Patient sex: F
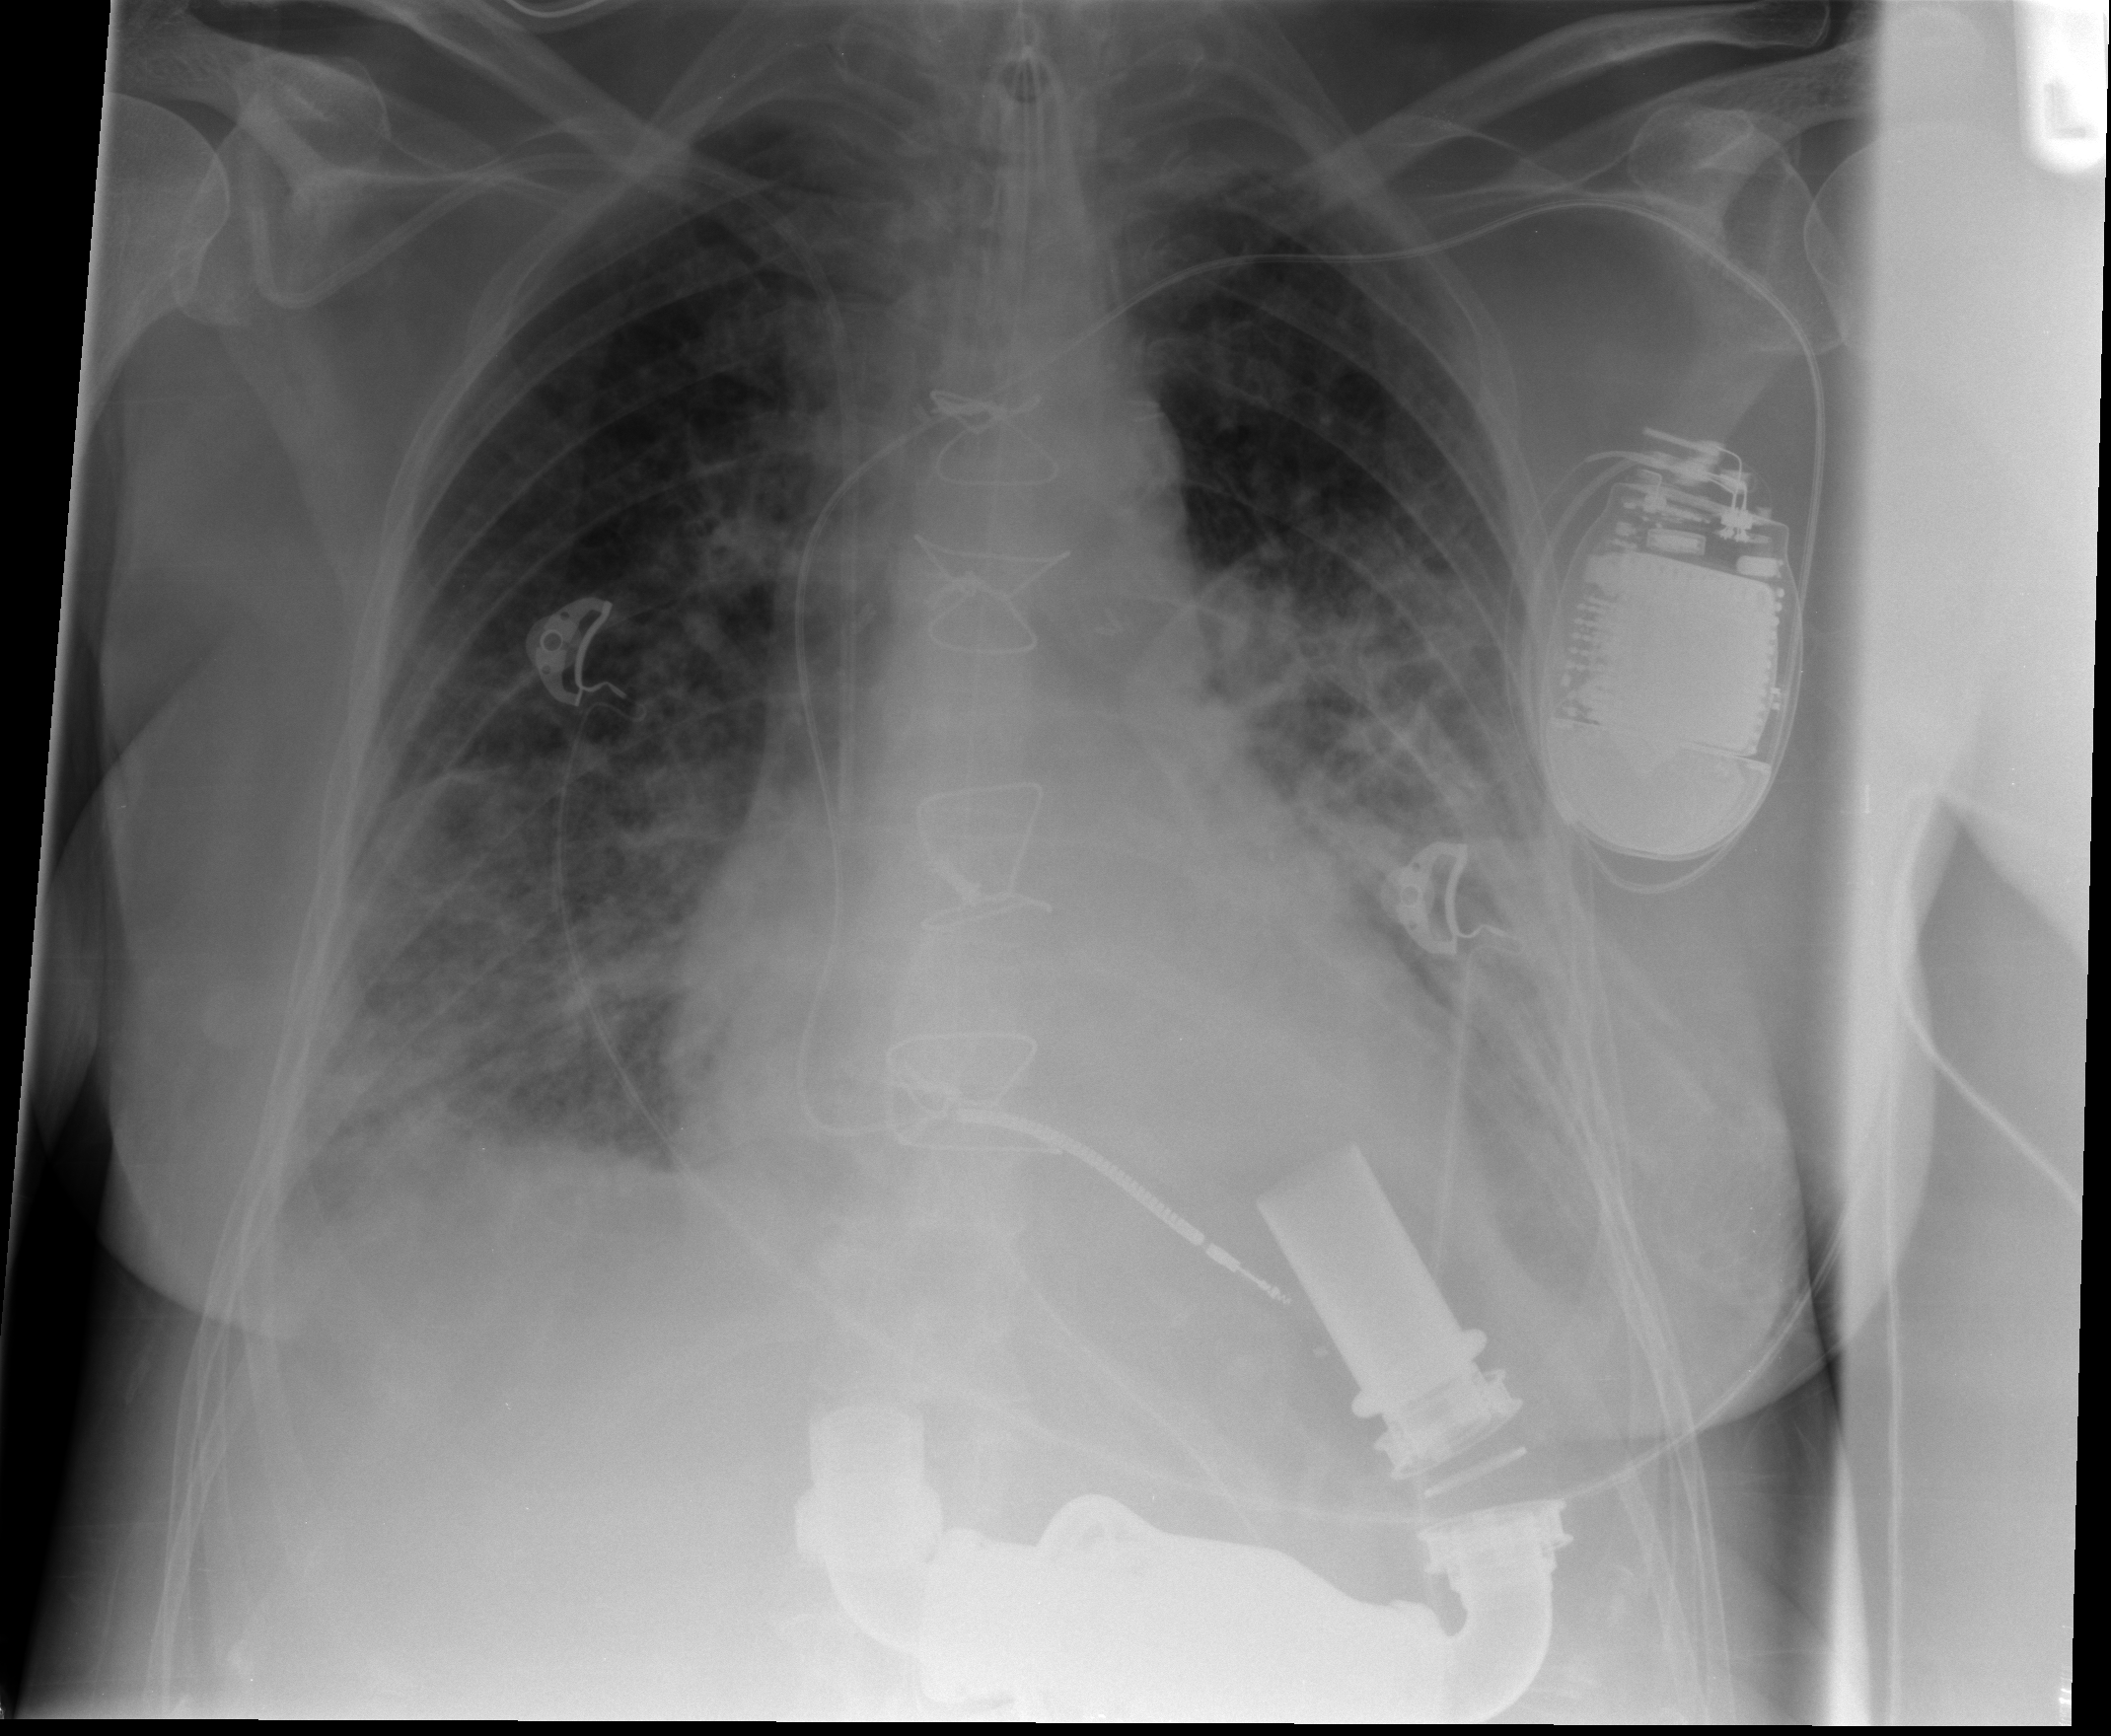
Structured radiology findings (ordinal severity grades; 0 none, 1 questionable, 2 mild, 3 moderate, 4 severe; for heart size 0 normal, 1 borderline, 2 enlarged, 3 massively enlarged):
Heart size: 1
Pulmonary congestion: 2
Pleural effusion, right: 2
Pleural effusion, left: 3
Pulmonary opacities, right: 3
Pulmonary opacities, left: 3
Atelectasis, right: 2
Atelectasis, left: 3